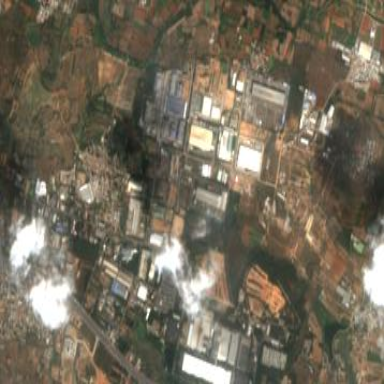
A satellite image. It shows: Industrial area.